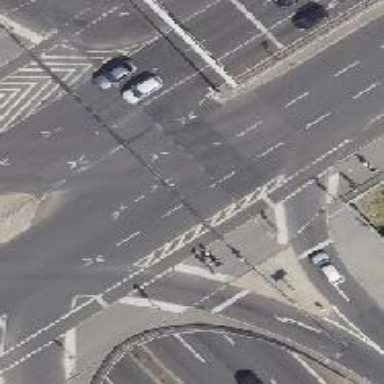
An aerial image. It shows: Secondary road bridge with asphalt surface. There is cycle track on the right side.